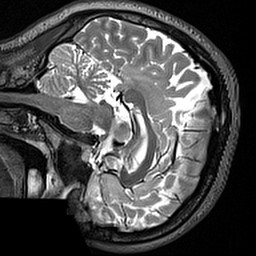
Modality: T2w
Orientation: sagittal
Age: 24
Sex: female
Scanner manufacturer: siemens
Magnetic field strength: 3 T
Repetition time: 3.2 s
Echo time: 0.567 s